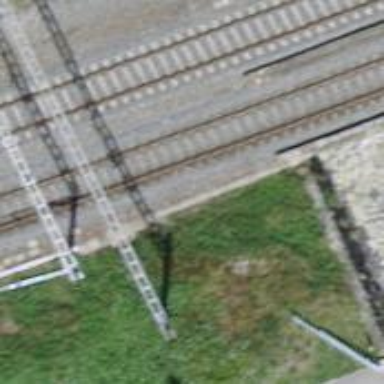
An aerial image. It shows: Railway bridge with electrified tracks and single contact line.